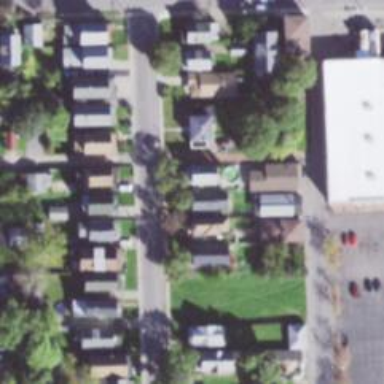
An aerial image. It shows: Alley classified as service road.